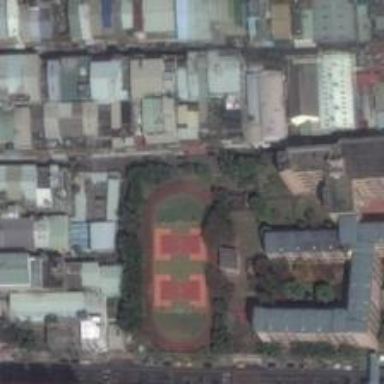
The messy houses surround the playground .